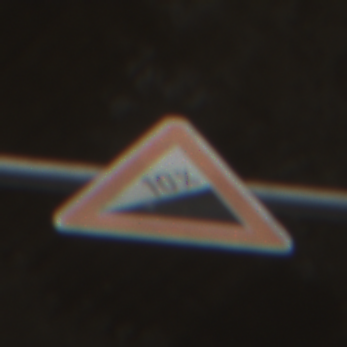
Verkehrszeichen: Steigung10
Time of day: Midday
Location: Roofed (Special)
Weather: Overcast
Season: NotSpecified
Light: Natural